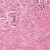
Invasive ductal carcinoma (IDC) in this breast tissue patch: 1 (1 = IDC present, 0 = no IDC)